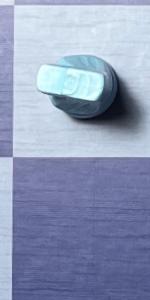
Label: Empty